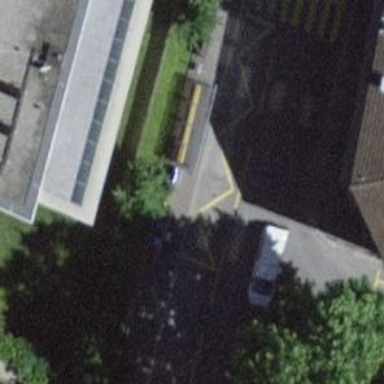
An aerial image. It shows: Post box is visible.